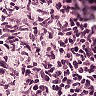
Metastatic tissue present: no